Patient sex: M
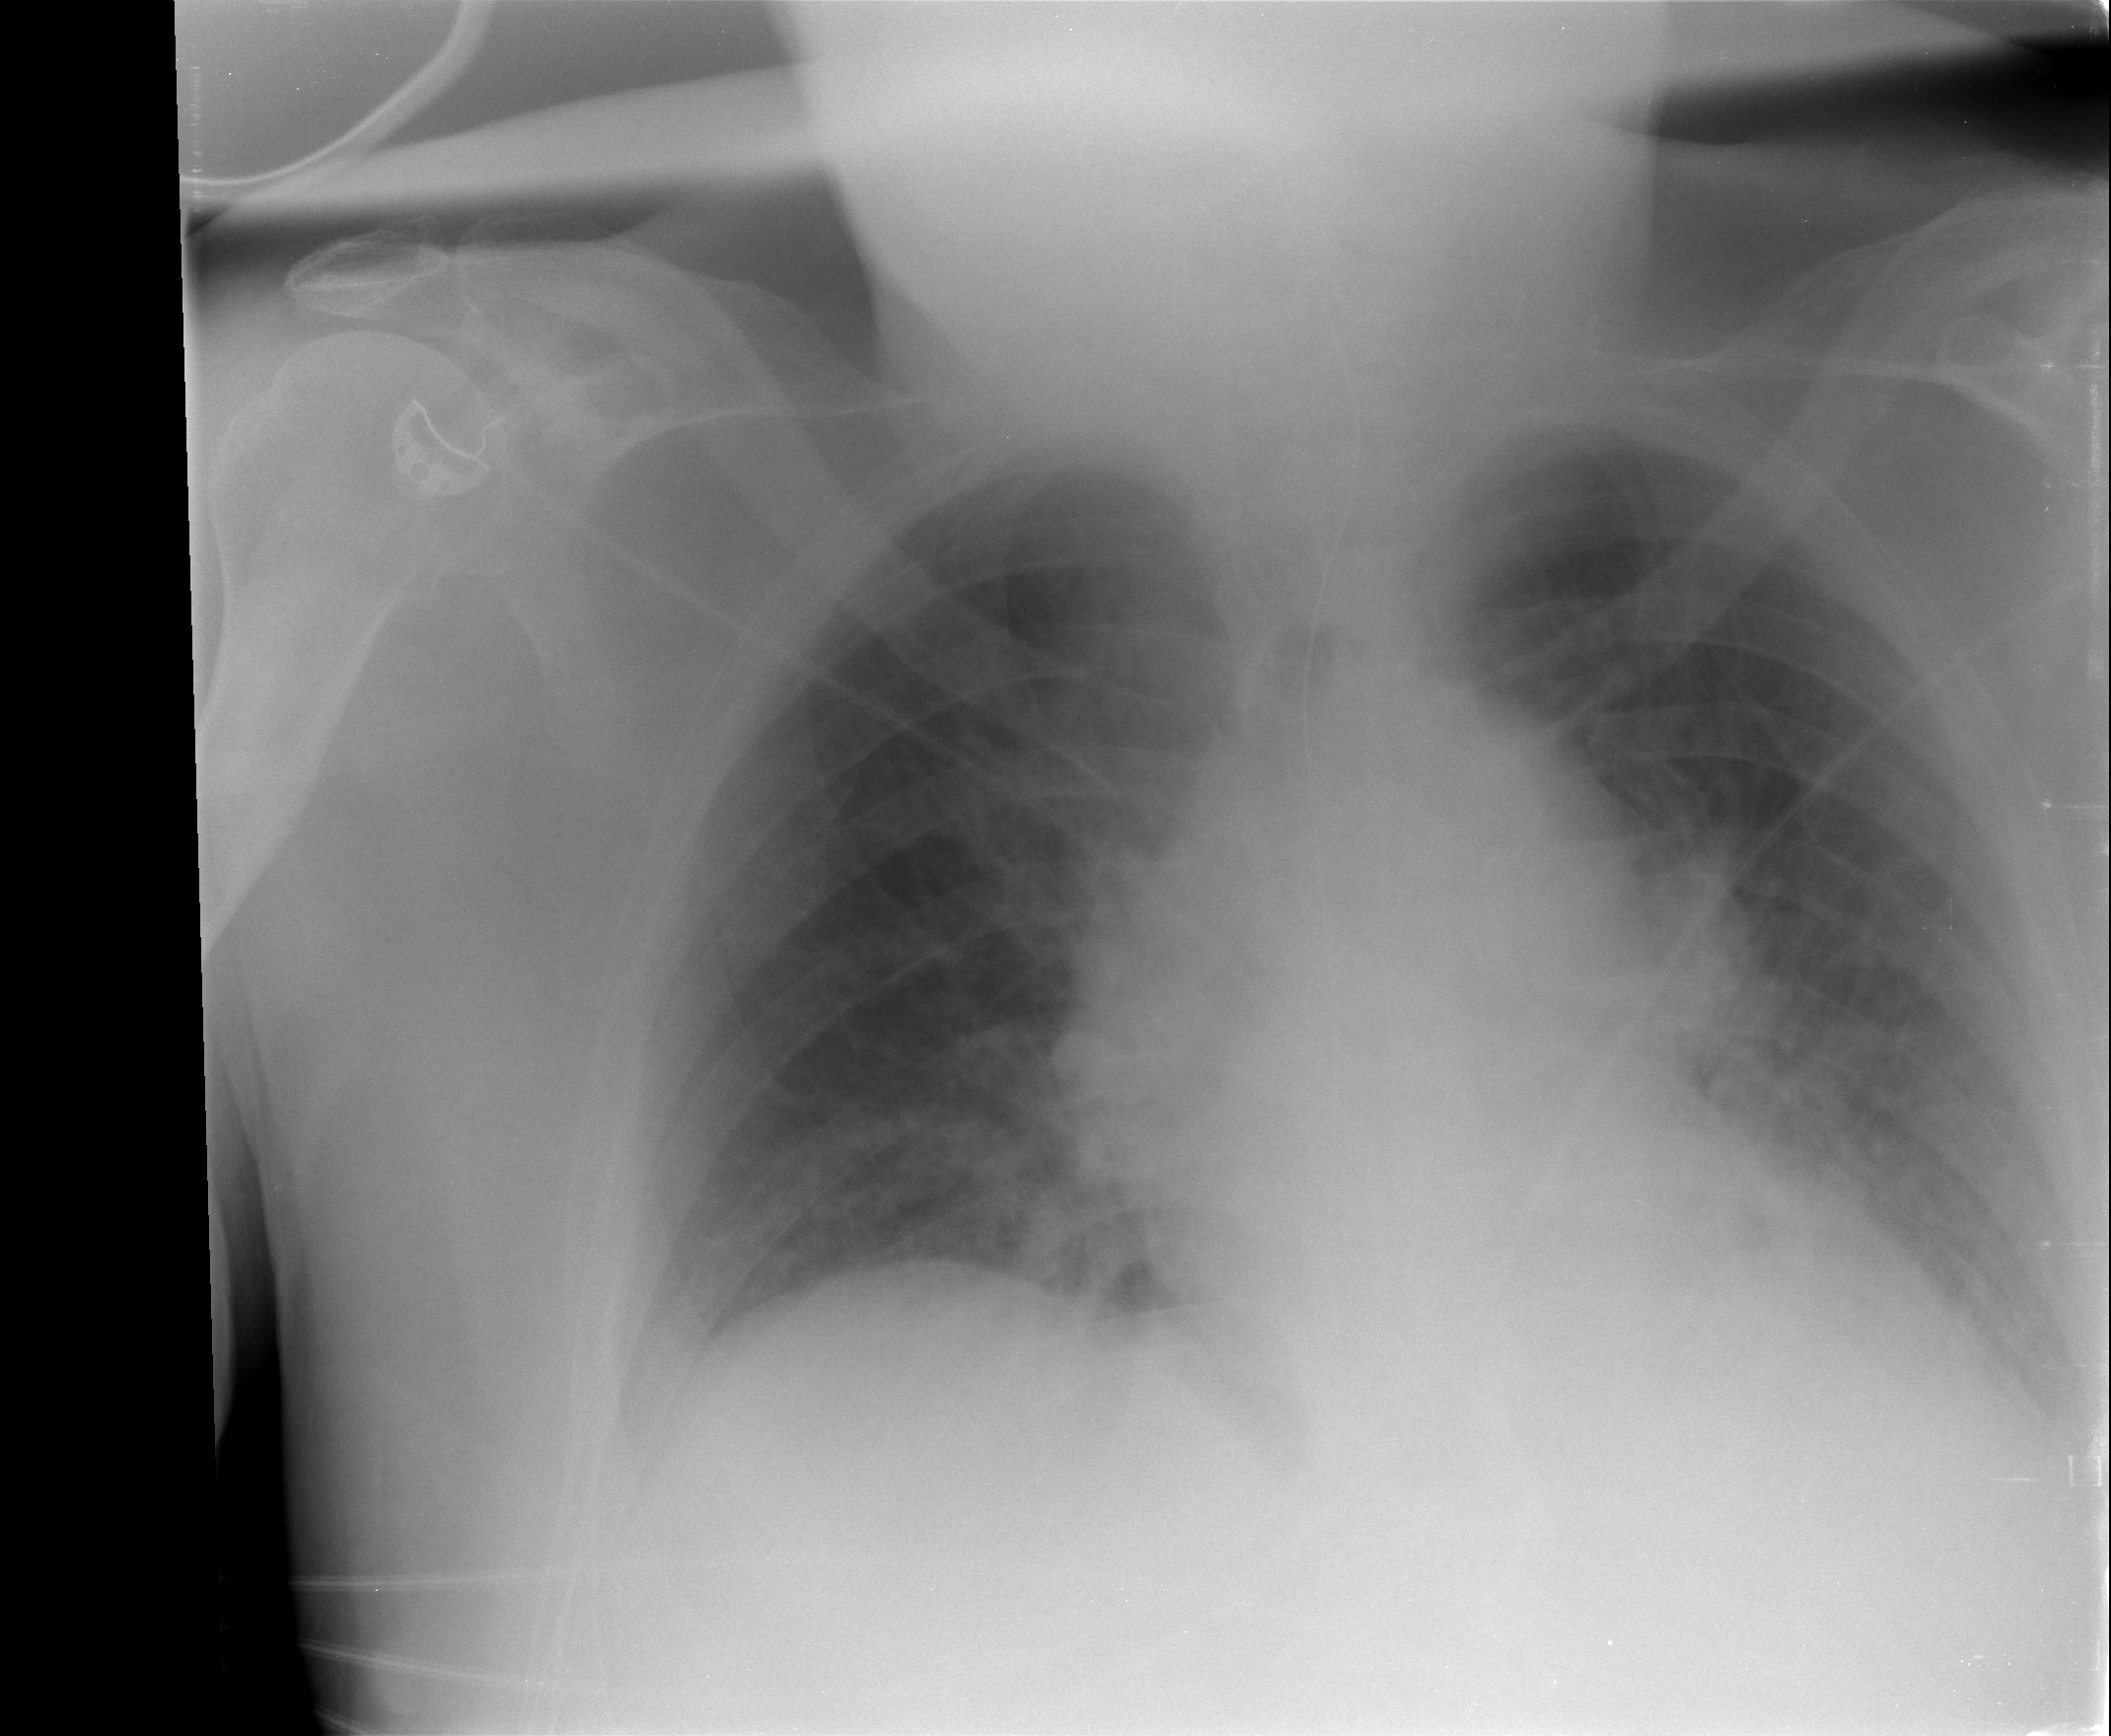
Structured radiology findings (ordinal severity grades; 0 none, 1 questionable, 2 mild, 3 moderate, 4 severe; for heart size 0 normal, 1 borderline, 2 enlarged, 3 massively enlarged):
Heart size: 0
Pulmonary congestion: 2
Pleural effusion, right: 2
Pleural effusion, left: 2
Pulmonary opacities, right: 0
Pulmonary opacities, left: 0
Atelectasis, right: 2
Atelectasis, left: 2